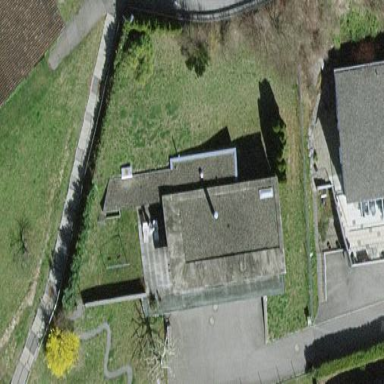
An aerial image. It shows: Detached building with flat roof.